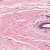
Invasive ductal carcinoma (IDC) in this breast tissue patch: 0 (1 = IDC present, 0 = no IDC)